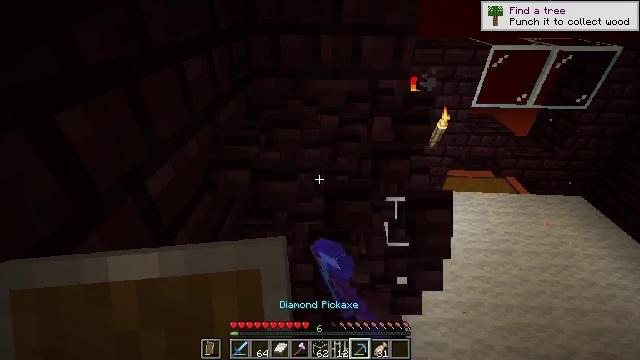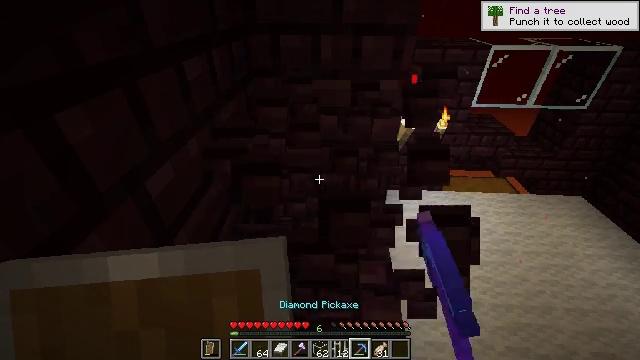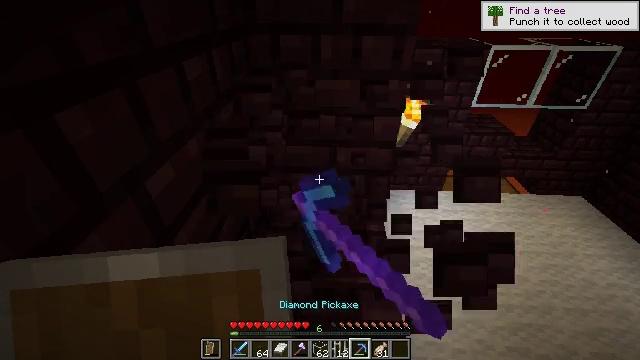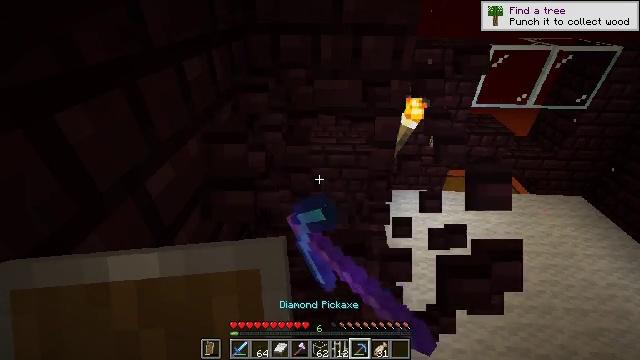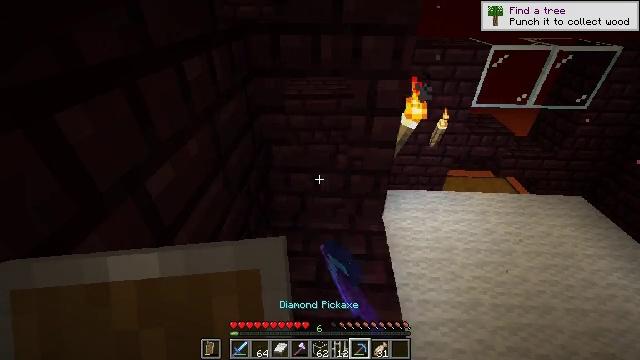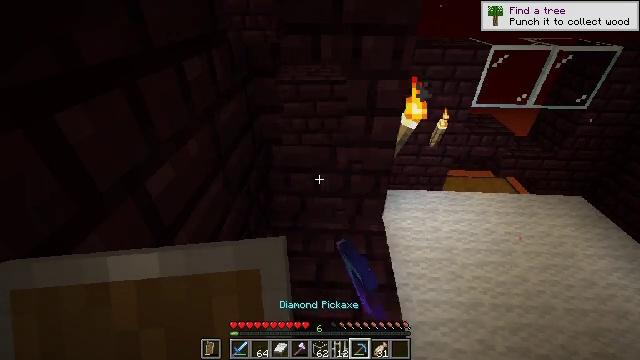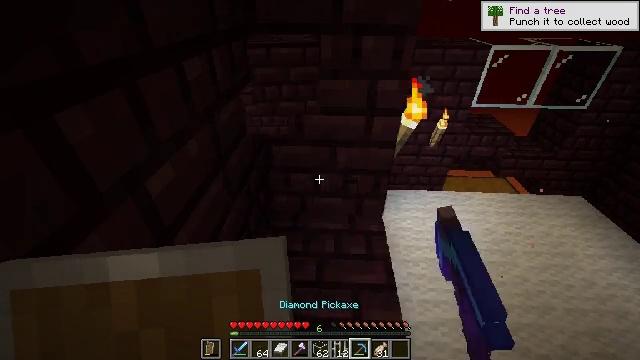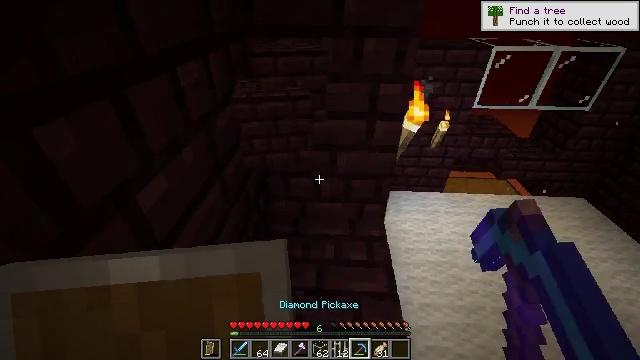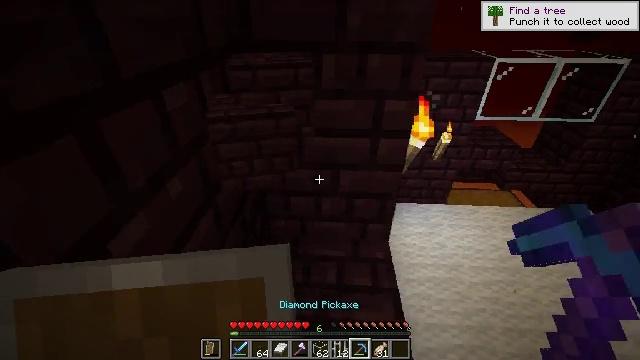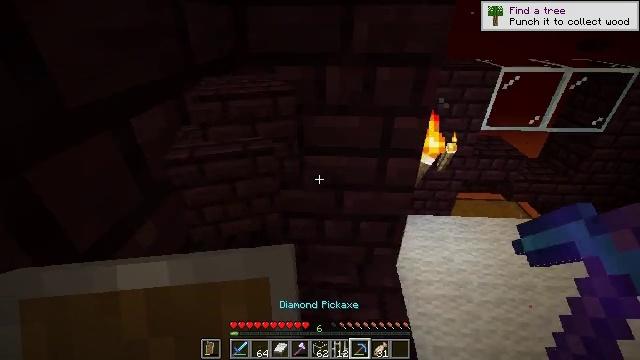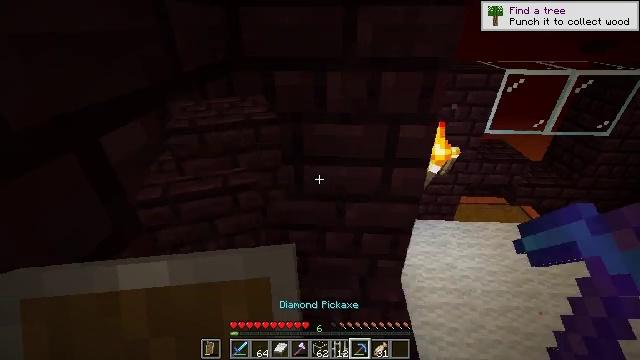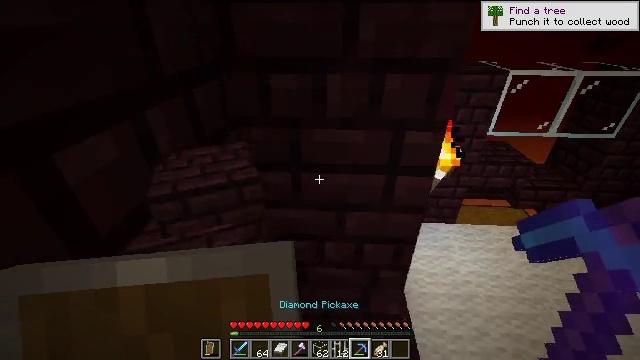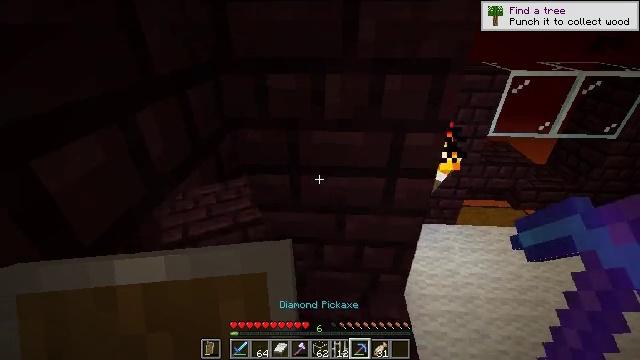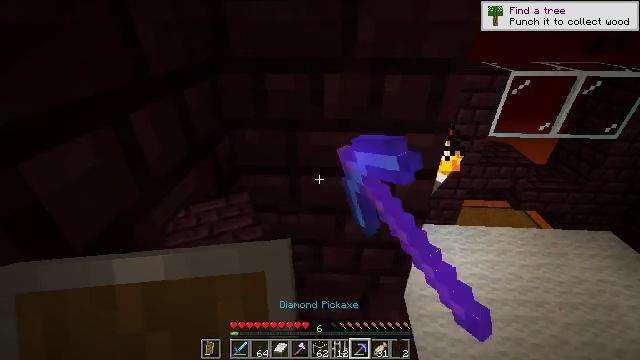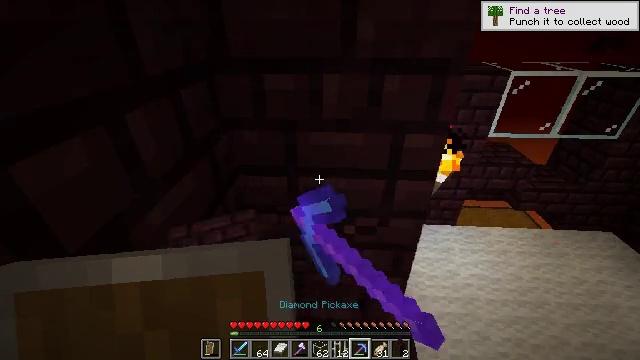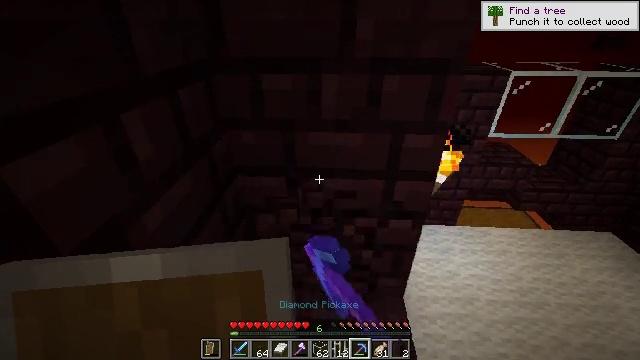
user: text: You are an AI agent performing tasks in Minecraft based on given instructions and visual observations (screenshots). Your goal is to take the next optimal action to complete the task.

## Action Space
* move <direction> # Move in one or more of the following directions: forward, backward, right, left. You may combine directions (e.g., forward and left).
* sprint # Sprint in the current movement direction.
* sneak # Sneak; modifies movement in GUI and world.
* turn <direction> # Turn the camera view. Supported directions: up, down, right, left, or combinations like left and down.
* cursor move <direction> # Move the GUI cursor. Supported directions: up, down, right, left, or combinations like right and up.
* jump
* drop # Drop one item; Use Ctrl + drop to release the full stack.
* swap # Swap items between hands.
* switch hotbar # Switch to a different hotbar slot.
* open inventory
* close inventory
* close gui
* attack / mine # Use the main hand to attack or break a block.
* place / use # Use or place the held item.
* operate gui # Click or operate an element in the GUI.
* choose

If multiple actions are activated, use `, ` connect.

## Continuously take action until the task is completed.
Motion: motion action
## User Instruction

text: Gather some nether bricks.
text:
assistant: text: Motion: attack / mine
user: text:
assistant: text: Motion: no_op
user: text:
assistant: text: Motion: no_op
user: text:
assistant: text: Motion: no_op
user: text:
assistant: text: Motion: no_op
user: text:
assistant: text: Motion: no_op
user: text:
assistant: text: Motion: move forward
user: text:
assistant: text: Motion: move forward, turn up
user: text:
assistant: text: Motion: move forward, turn up
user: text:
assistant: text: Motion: no_op
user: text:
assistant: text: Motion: no_op
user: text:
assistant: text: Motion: attack / mine
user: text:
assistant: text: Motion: attack / mine
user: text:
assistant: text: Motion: attack / mine
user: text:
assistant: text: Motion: attack / mine
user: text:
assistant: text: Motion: attack / mine
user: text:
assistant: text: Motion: attack / mine
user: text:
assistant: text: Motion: turn up, attack / mine
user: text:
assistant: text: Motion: turn up, attack / mine
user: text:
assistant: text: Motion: turn up, attack / mine
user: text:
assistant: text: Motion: turn up, attack / mine
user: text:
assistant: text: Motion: attack / mine
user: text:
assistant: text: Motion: attack / mine
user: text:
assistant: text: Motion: attack / mine
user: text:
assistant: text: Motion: attack / mine
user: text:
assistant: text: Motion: attack / mine
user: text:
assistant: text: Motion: attack / mine
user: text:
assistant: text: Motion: attack / mine
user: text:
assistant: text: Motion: no_op
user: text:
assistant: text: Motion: turn down